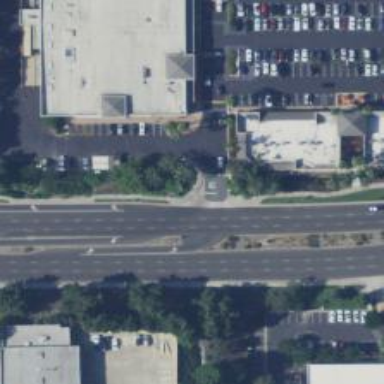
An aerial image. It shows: Secondary link road with asphalt surface.